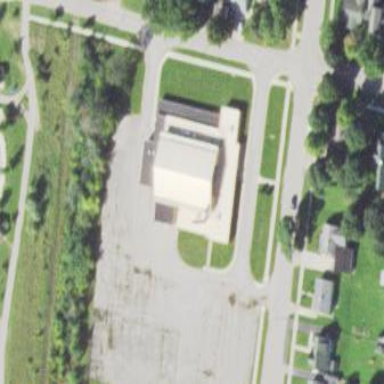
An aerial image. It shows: Building.